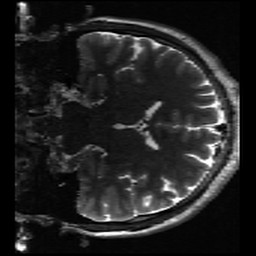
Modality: inplaneT2
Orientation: coronal